Question: I want to make a whole column of various widgets scrollable in a Tkinter GUI, like so:

Tkinter <URL>.
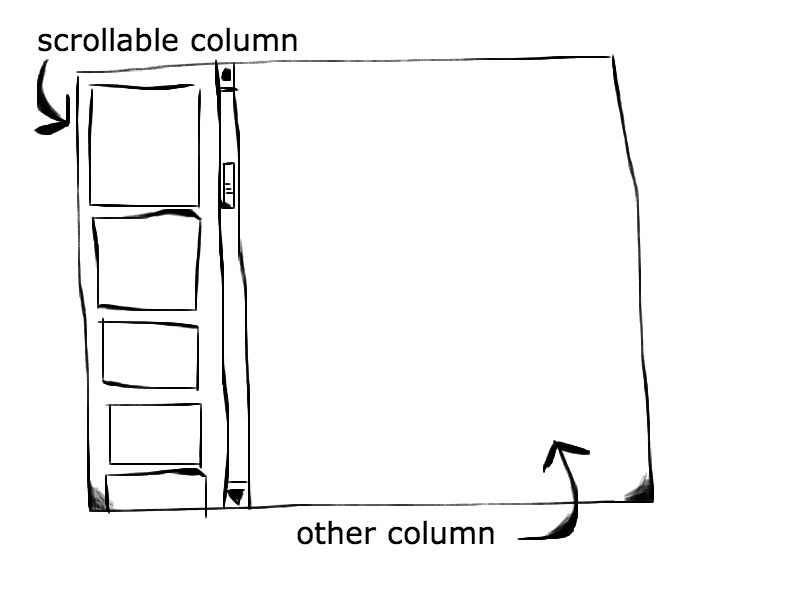
Answer: The solution using the canvas the commonly accepted way to solve this problem. It's really not all that hacky, and the end result can be indistinguishable from having a native scrolling container widget.
If you're making a single column, another option is to use a text widget, and use the widget's ability to embed other widgets. Insert a widget, then insert a newline, insert another widget, etc. You then get the scrolling ability for free. The only thing you need to worry about is configuring the width of the embedded windows, which isn't too hard to do.